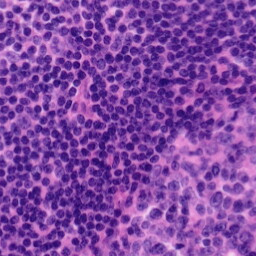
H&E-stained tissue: Tonsil